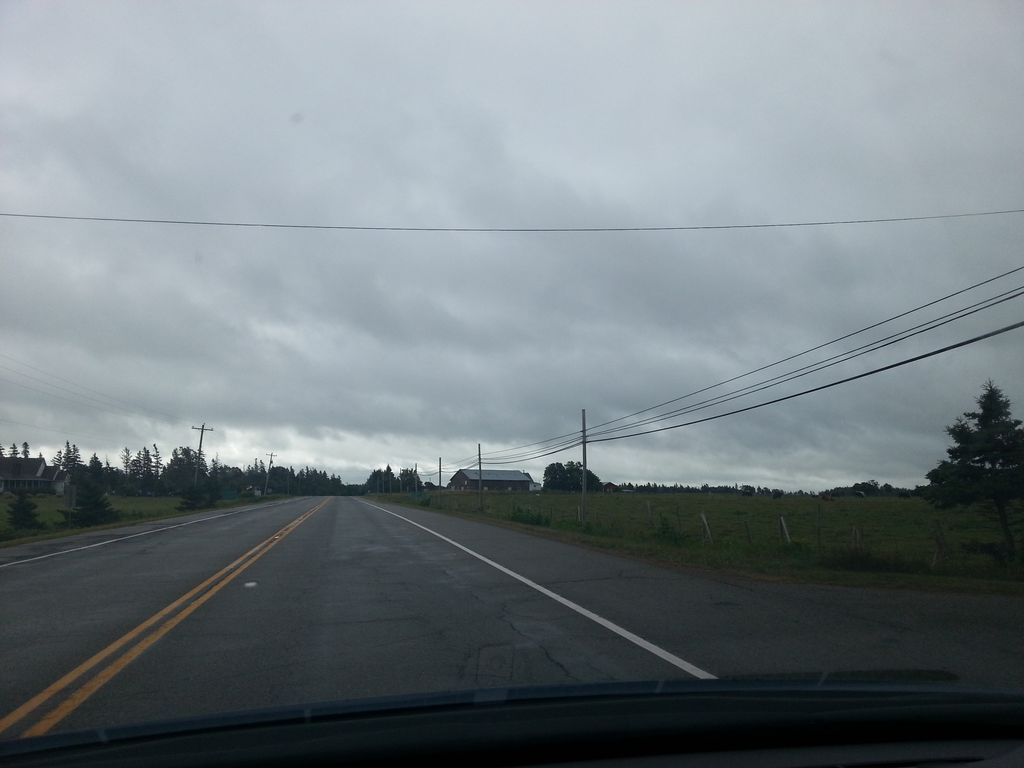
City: charlottetown